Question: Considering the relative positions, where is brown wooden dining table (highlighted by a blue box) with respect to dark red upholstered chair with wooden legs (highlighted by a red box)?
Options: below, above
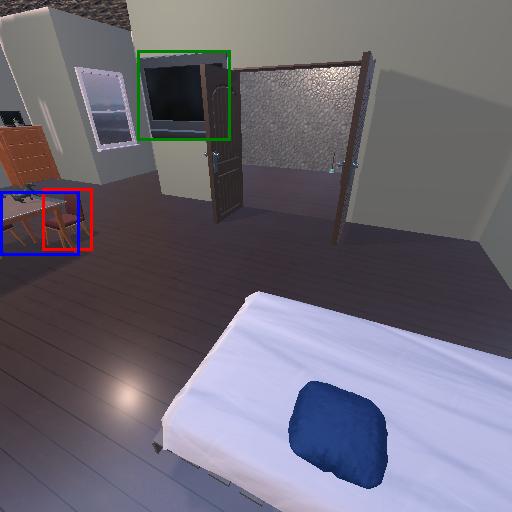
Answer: below